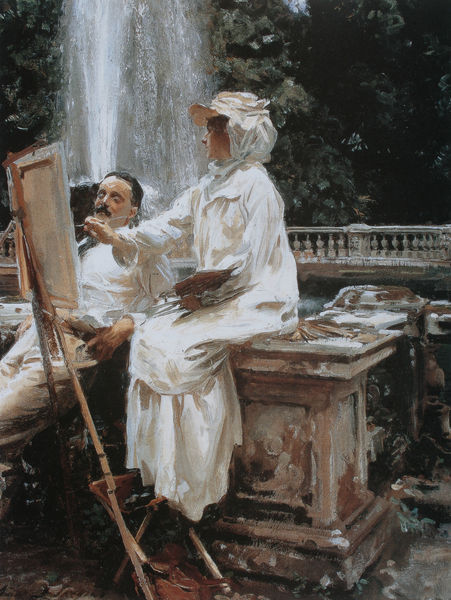
Titel: Der Brunnen, Villa Torlonia, Frascati
Künstler: John Singer Sargent
Standort: Chicago
Institution: The Art Institute of Chicago
Schlagwörter: baum, blätter, gemälde, mann, schlaf, wasser, weiß, bäume, grün, impressionismus, mädchen, ocker, sitzen, braun, frau, grau, hut, kleid, licht, marmor, profil, renoir, schwarz, säule, terasse, park, tuch, beige, malerei, bart, mütze, schnurrbart, falten, sockel, bild, herr, portrait, porträt, signatur, öl, brücke, brüstung, pastos, boden, gewand, mantel, sitzend, wald, wasserfall, brunnen, garten, springbrunnen, terrasse, gischt, modell, italien, mauer, farbe, pilaster, tannen, maler, malerin, staffelei, geländer, podest, schnauzer, selbstporträt, balustrade, künstler, selbstbildnis, kittel, leinwand, künstlerin, malen, palette, pinsel, liebermann, fontaine, fontäne, brunne, liegender, porträtieren, palettepinsel, portraitistin, porträtistin, plein-air, fontaäne